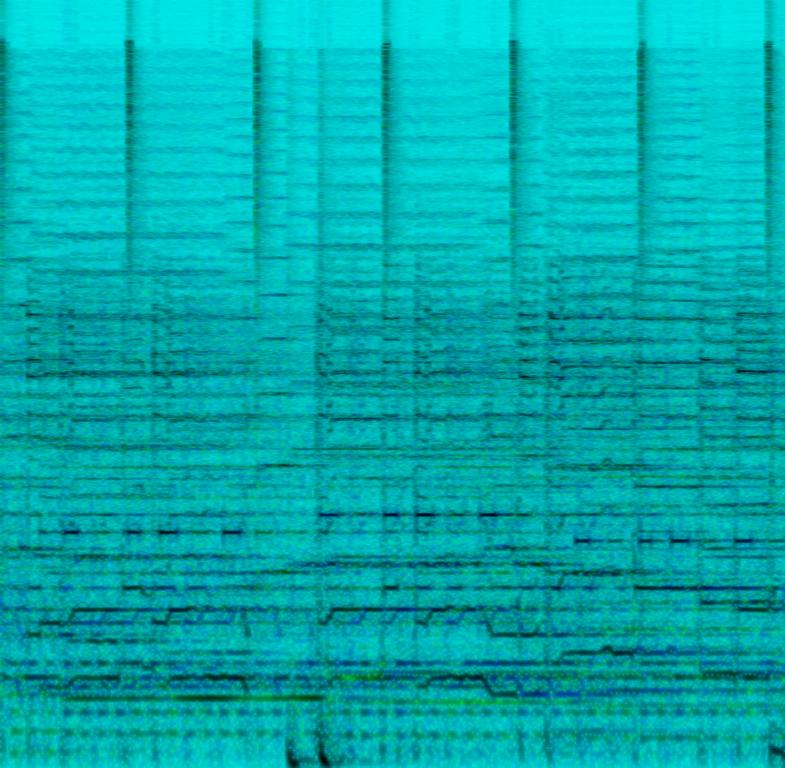
The low quality recording features a pop song that consists of an electric guitar melody, shimmering hi hats, groovy bass, sustained strings melody, pulsating synth melody, punchy kick and echoing synth bell melody. It sounds emotional, passionate and cinematic, as it also sounds like something that would go well as a background music for movies.